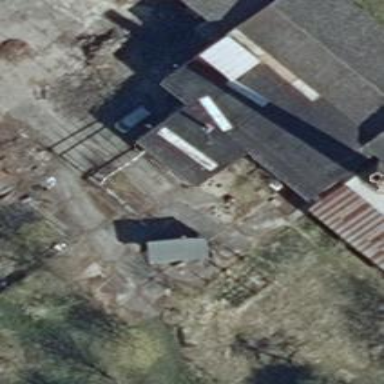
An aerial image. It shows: Historic industrial building with residential use.